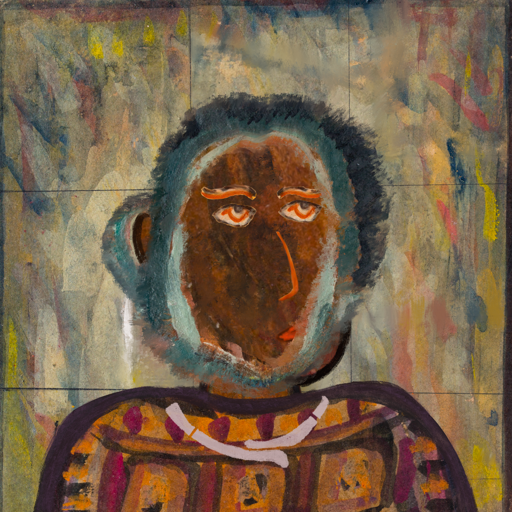
Background: GypsyMother, Head And Neck Side: Mosgoul, Face Side: Experience, Bust: Doll, Hair Side: Boggyland, Head Accessory: Blank, Second Necklace: Blank, Necklace: Hypocrite_2, Baby: Blank